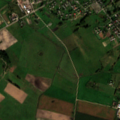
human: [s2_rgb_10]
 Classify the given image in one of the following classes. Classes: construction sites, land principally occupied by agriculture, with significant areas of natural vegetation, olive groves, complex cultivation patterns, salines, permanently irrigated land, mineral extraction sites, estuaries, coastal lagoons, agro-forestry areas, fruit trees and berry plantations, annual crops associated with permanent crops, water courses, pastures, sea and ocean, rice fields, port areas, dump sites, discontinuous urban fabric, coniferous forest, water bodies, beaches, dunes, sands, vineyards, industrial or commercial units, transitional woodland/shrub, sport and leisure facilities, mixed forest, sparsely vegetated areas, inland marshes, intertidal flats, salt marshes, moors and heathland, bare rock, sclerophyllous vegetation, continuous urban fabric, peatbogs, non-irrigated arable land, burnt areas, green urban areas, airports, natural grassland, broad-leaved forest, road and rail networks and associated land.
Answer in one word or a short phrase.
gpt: discontinuous urban fabric, non-irrigated arable land, pastures, complex cultivation patterns